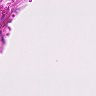
Metastatic tissue present: no